Interaction volume radius: 10 \u00c5
Interaction volume height: 30 \u00c5
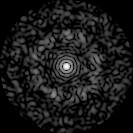
Disorder parameter: 0.8178